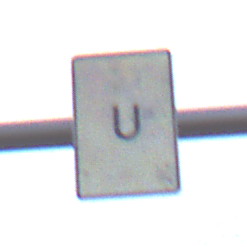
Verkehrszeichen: AnkuendigungOderFortsetzungUmleitungOhnePfeilsymbol
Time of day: MorningAfternoon
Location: Outdoor (Urban)
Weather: PartlyCloudy
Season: NotSpecified
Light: Natural